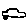
Label: car